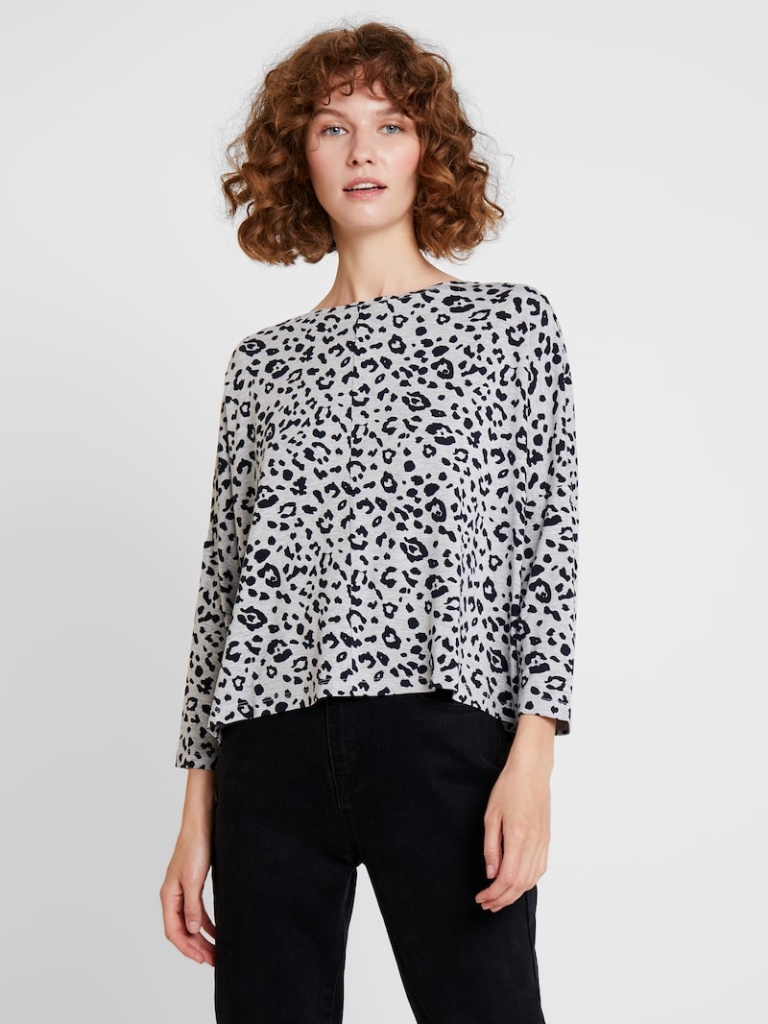
cotton relaxed a long-sleeved with the sleeves down hip length Untucked crew shirt